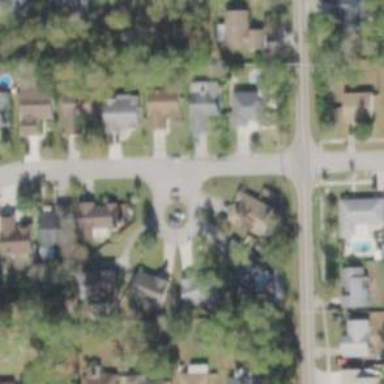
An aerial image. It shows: Residential road.